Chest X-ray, AP view. Patient: 51 years old, sex M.
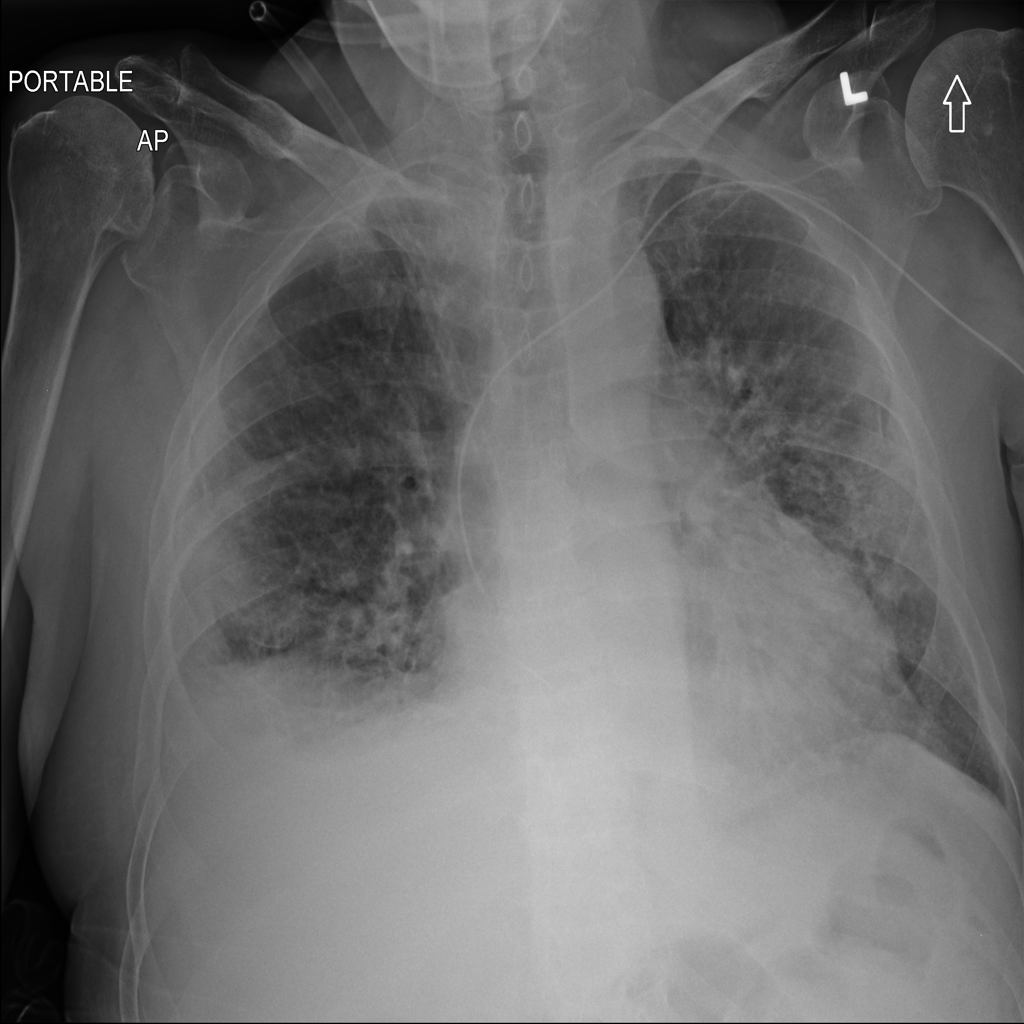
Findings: No Finding